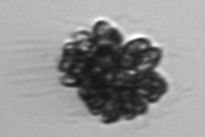
Label: Corymbellus